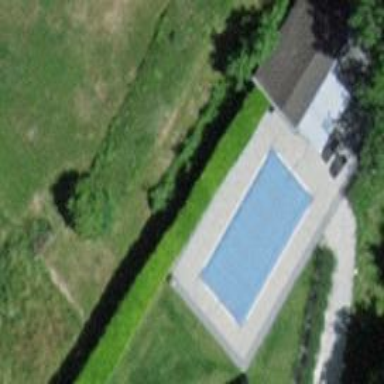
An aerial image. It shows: Swimming pool located in leisure land.